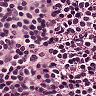
Metastatic tissue present: no